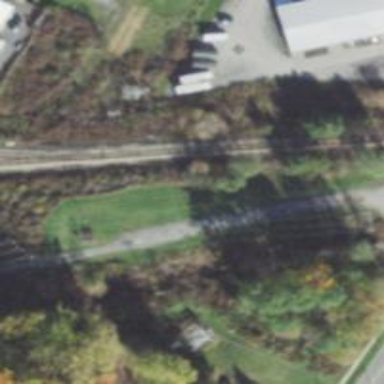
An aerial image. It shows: Disused railway siding.